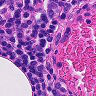
Metastatic tissue present: no